Field crop: maize
Growth stage: 2
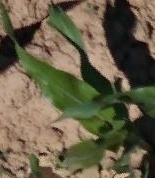
Species: maize